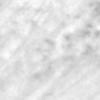
Label: no_change